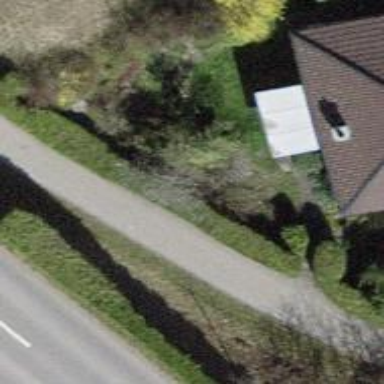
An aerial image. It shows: Cycle barrier.